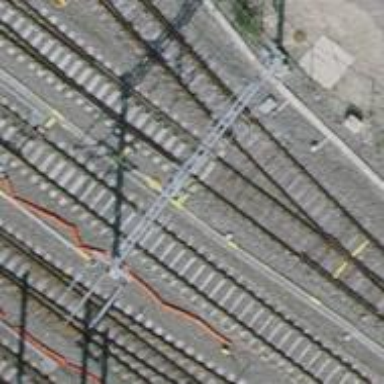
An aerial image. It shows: Railway siding with one electrified track and contact line for powering the train.